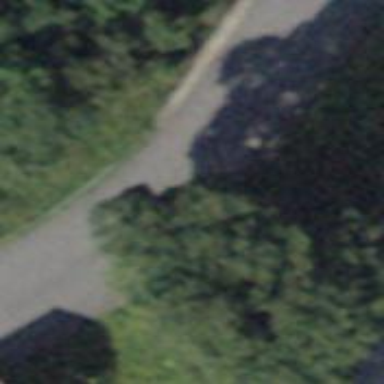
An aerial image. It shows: Unclassified road with asphalt surface.